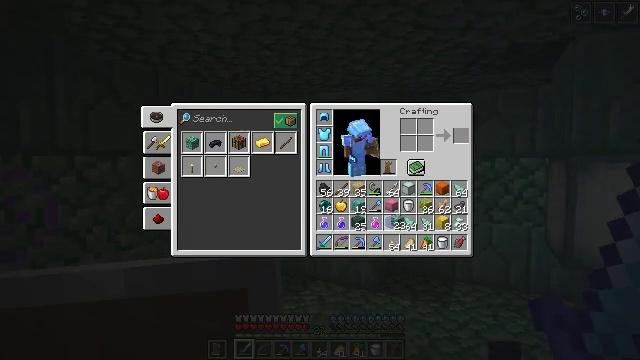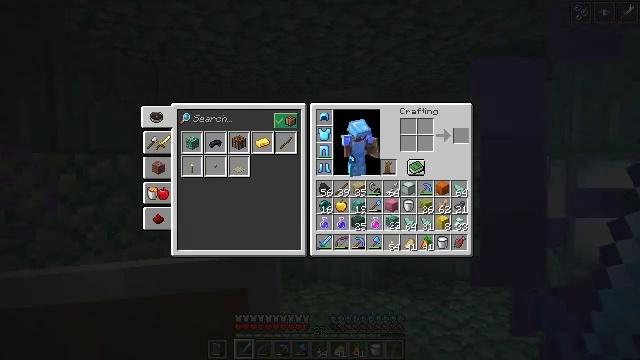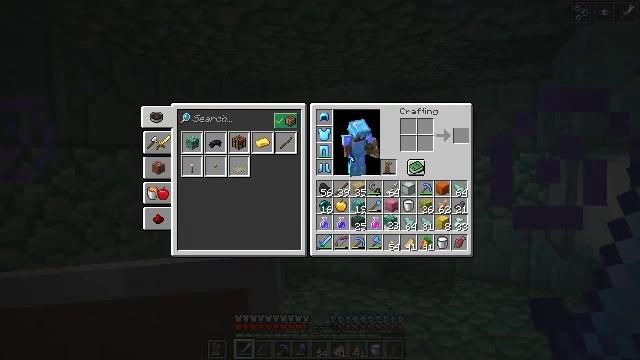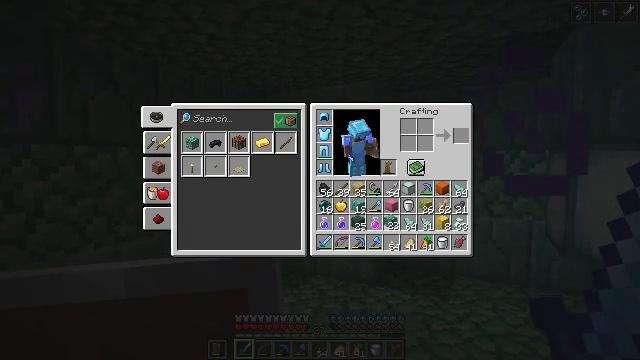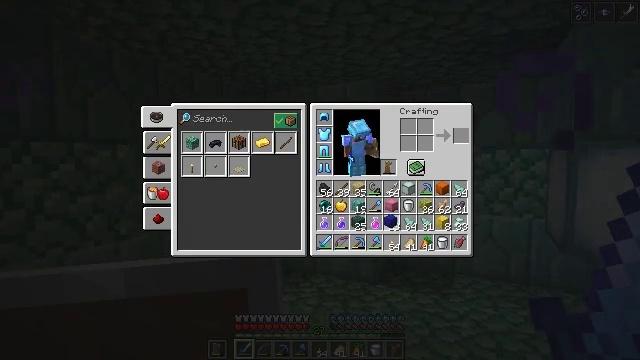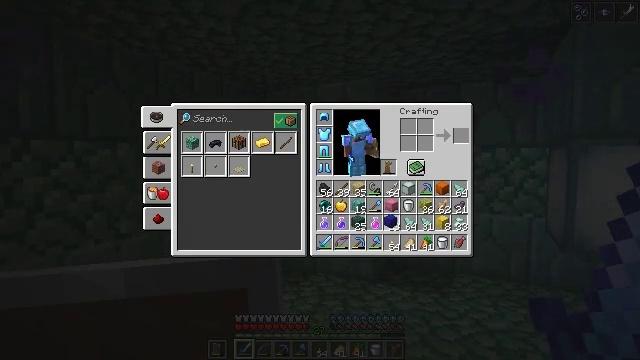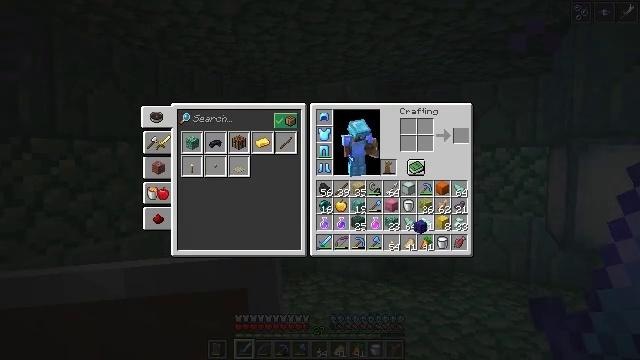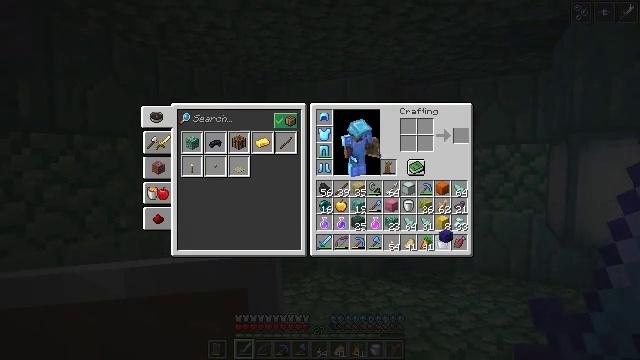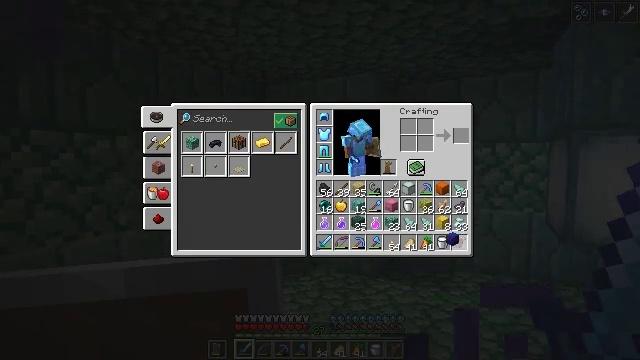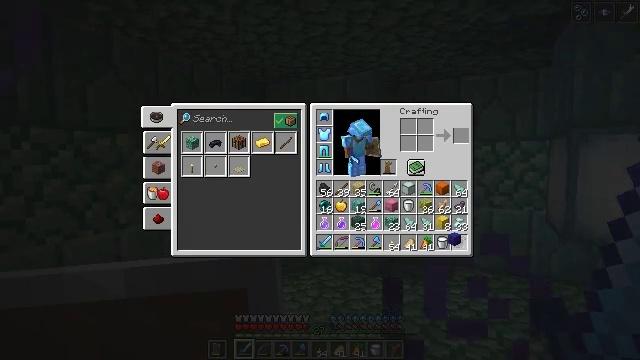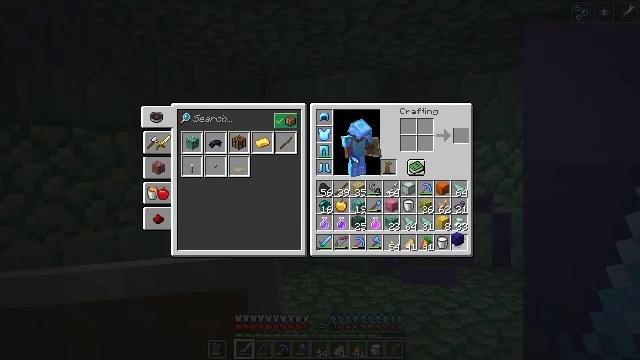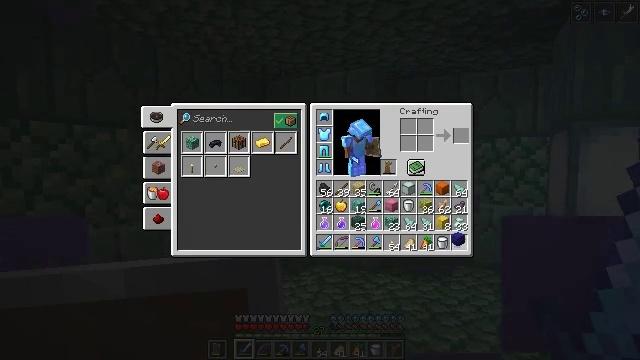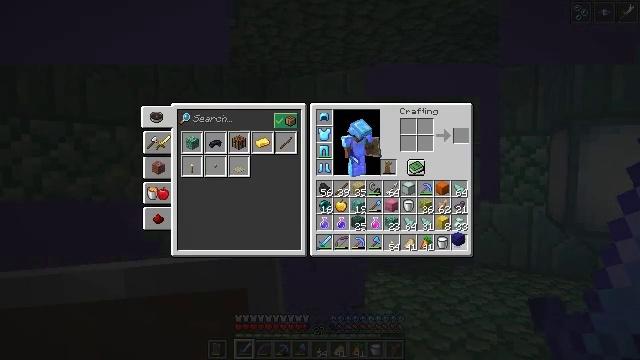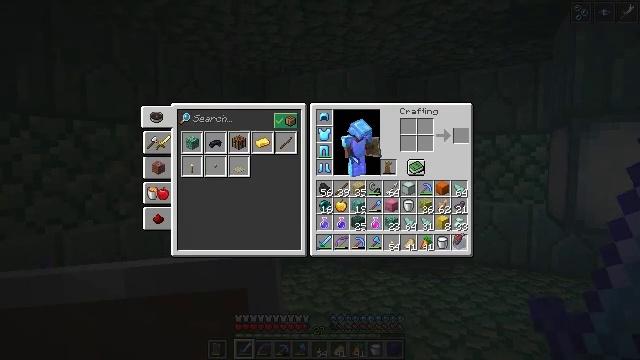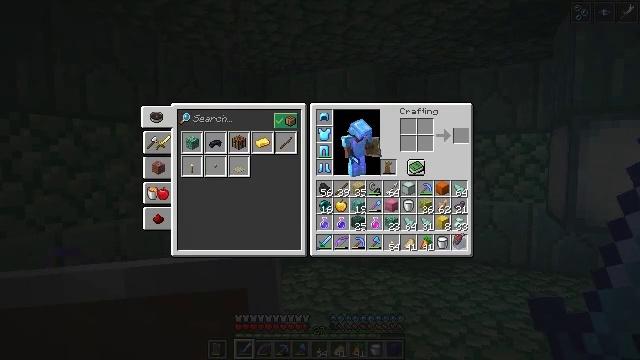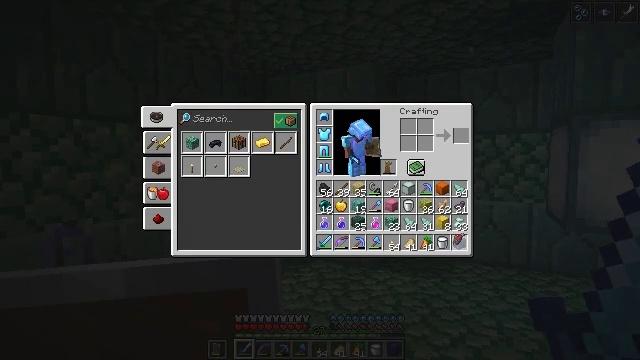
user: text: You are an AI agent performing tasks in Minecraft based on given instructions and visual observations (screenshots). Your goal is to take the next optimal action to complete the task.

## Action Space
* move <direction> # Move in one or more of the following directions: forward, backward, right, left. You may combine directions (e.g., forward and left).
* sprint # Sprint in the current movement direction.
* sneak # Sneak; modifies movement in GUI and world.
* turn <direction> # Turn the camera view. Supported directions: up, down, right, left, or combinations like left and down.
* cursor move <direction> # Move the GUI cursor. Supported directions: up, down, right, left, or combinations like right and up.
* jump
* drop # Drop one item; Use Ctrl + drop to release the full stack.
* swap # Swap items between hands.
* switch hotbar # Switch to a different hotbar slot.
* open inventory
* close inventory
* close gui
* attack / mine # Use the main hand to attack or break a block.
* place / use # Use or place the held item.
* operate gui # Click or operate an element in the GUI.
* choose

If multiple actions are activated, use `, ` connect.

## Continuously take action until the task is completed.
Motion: motion action
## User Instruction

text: Remove a salmon from the inventory.
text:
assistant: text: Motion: no_op
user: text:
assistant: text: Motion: no_op
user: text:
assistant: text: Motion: operate gui
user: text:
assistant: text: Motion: no_op
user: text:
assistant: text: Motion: no_op
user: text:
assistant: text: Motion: cursor move right
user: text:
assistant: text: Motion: cursor move right and down
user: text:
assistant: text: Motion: no_op
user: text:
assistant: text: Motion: no_op
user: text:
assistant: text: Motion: no_op
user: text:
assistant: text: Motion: operate gui
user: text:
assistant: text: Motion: operate gui
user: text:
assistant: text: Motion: no_op
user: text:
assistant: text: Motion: no_op
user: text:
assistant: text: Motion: no_op
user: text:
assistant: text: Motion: no_op
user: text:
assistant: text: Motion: cursor move up
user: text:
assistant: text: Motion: no_op
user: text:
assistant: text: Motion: no_op
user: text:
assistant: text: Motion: no_op
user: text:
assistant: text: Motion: cursor move left
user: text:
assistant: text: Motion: cursor move left and up
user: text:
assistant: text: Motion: cursor move up
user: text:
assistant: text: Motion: cursor move right and up
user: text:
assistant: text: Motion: no_op
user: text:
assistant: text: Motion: operate gui
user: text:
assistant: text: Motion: no_op
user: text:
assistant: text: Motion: no_op
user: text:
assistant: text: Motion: no_op
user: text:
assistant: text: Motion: no_op